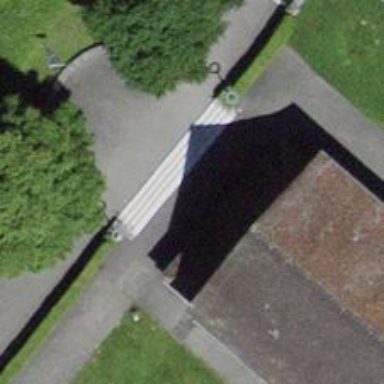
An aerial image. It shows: Set of steps on the road.